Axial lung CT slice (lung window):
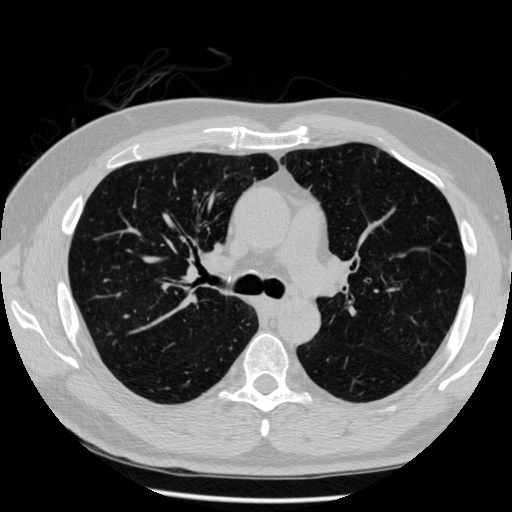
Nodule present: no